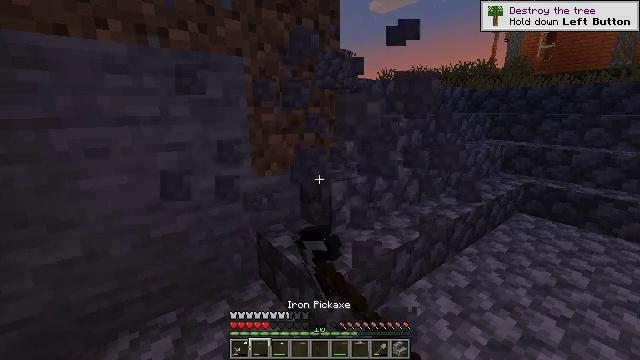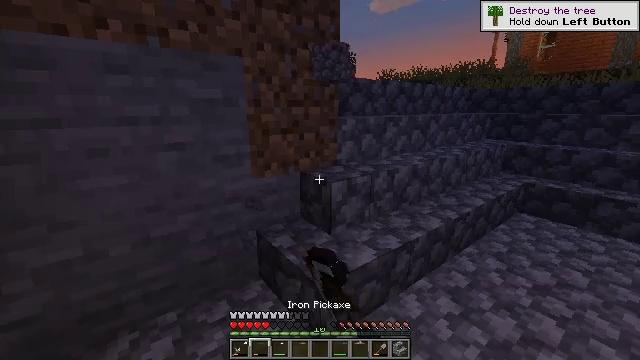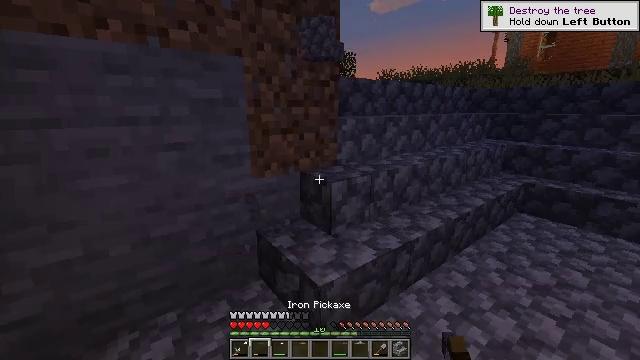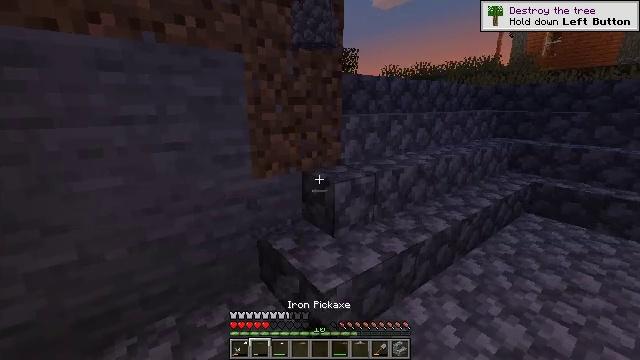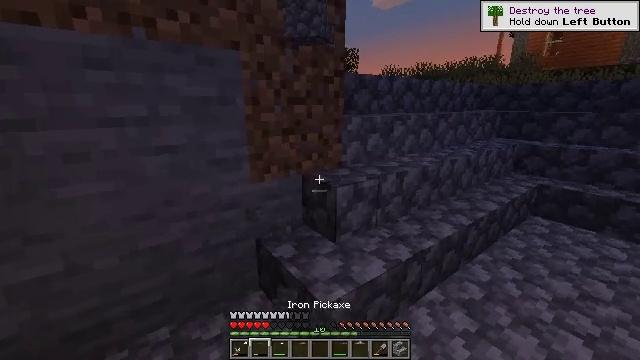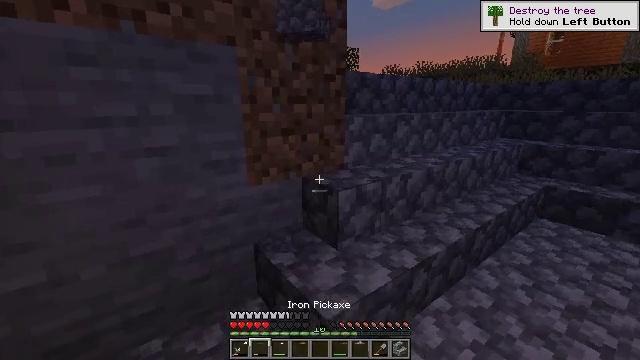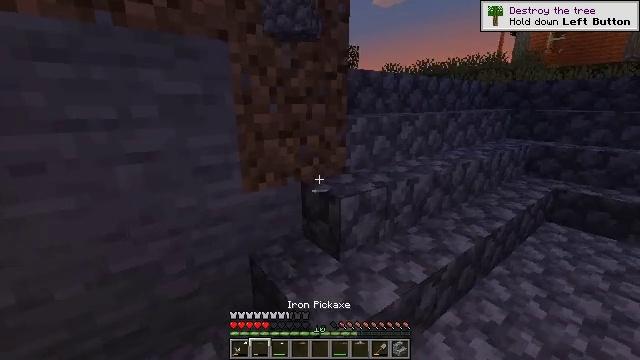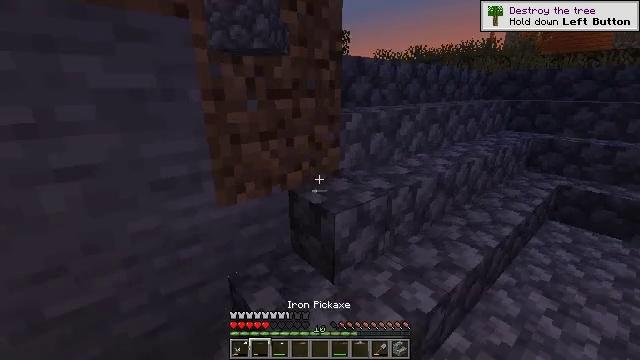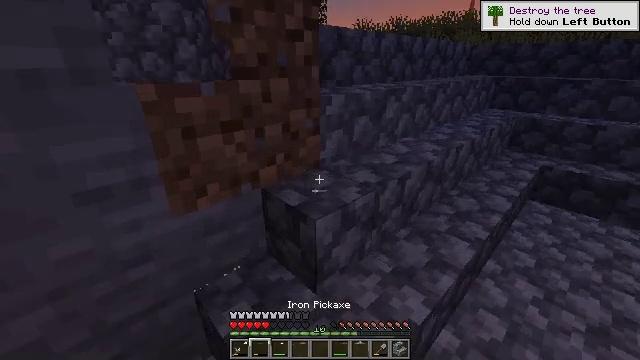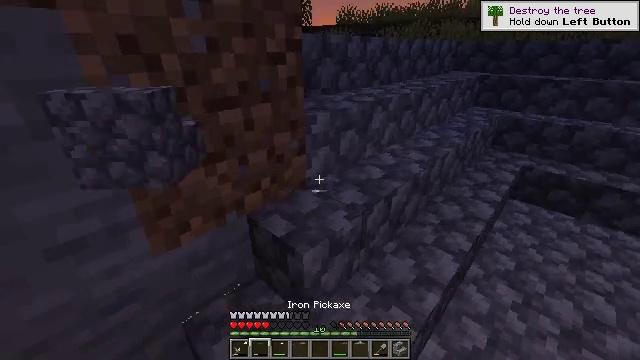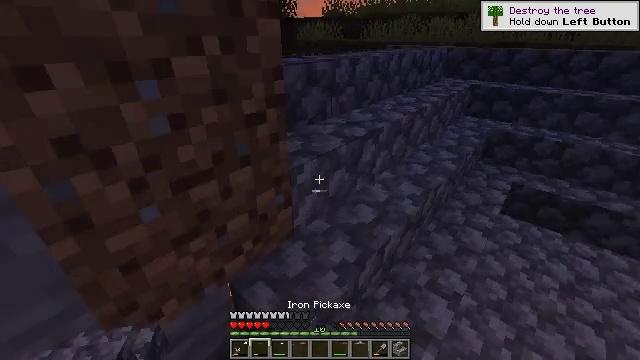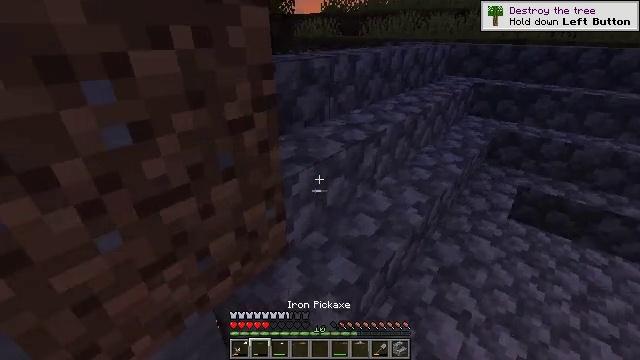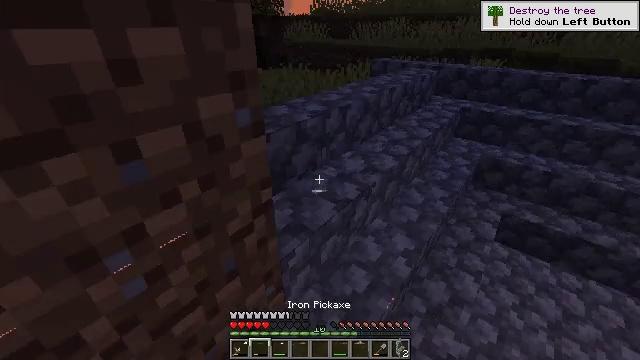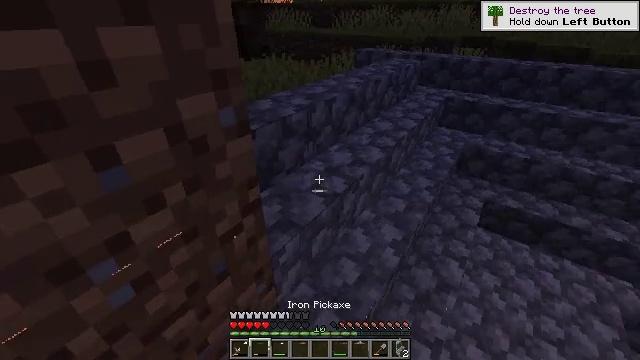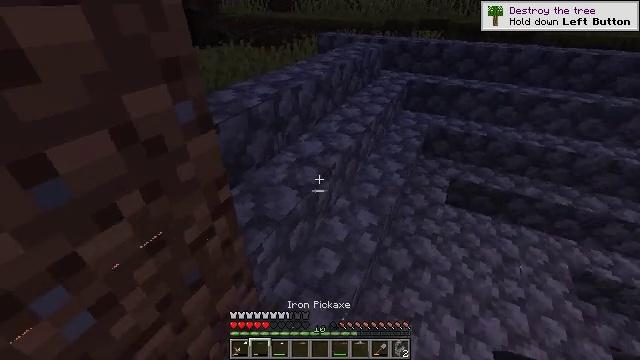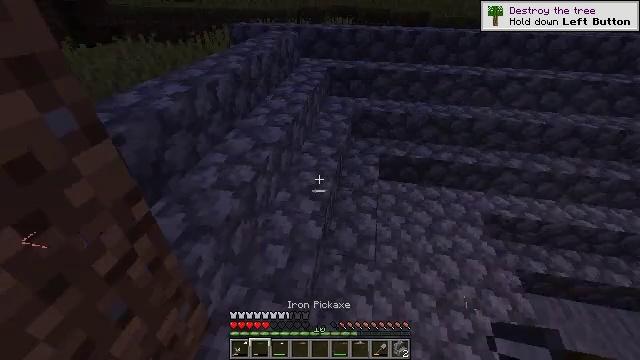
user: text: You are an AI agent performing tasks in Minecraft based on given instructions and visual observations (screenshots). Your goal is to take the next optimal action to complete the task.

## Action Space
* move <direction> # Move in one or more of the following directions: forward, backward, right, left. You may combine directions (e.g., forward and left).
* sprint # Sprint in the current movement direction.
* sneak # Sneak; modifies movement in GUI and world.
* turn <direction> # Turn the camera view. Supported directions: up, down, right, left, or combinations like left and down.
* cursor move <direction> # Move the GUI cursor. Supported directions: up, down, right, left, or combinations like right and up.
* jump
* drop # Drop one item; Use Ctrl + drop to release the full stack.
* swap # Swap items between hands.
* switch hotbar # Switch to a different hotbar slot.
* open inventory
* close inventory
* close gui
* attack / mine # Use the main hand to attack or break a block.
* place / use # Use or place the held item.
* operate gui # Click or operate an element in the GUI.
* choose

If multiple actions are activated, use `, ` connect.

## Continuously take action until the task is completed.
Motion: motion action
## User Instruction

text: Break the grass block.
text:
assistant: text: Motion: attack / mine
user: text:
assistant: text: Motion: attack / mine
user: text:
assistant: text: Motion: move forward
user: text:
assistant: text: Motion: move forward
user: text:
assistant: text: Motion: move forward
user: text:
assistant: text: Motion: move forward
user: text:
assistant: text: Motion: move forward, turn right and down
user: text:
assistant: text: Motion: move forward, turn right and down
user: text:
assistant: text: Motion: move forward, turn right and down
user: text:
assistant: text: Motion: move forward, turn right and down
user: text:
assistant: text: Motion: move forward
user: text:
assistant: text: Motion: turn right and down
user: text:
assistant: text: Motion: turn right and down
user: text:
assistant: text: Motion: turn right and down
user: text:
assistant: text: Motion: move right, turn right and down
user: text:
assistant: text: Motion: move right, turn right and down
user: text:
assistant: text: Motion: move right, turn right
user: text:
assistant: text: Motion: move right, turn right
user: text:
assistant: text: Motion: turn right
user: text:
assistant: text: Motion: turn right and up
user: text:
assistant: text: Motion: move forward, turn right and up
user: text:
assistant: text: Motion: move forward and move right, turn right
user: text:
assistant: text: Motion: move forward and move right, turn right
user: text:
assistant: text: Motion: move forward and move right
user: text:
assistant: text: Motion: move forward and move right, turn right
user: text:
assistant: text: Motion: move forward and move right, turn right and down
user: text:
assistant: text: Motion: move forward and move right, turn right and down
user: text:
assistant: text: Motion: move forward and move right, turn right and down
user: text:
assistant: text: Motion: move forward and move right, turn right
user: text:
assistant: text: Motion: move forward and move right